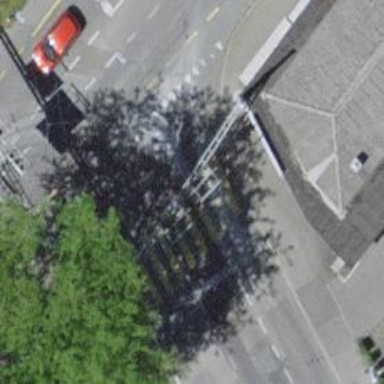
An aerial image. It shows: Road crossing with traffic signals.